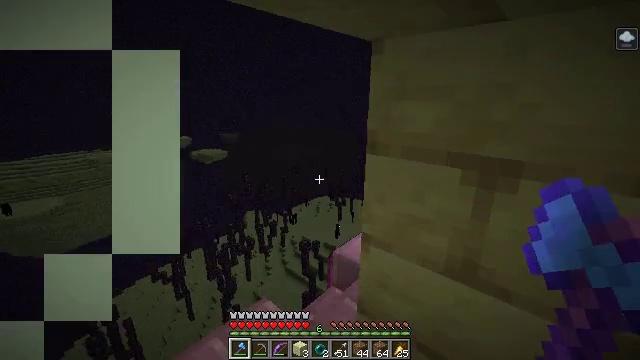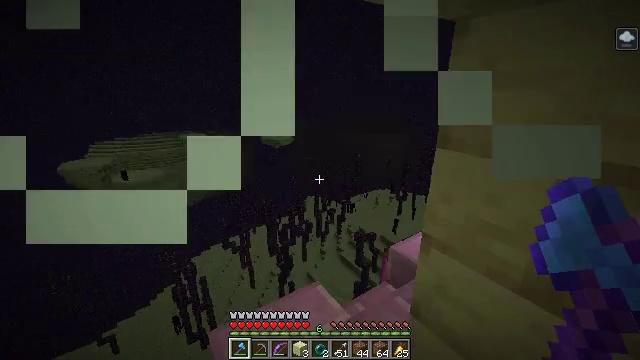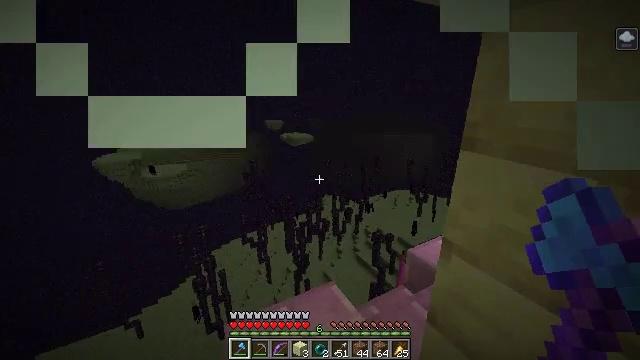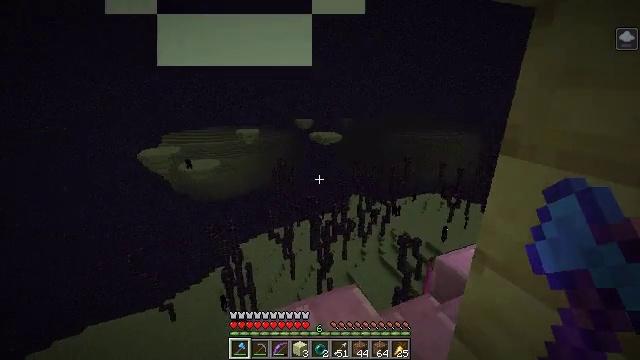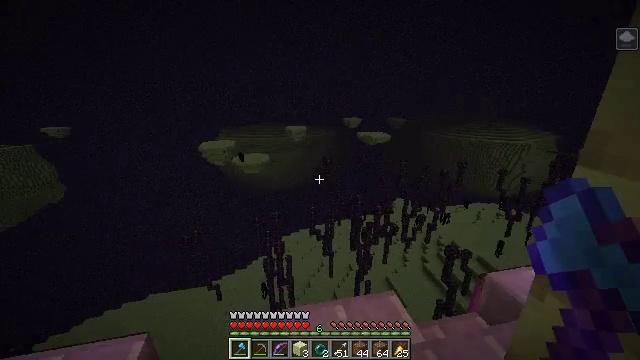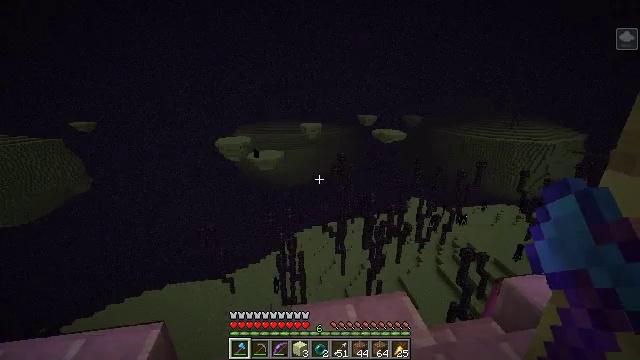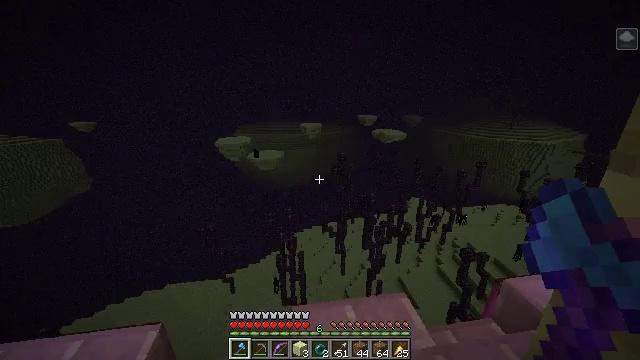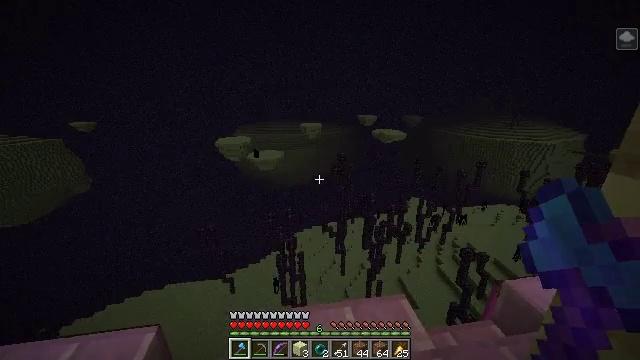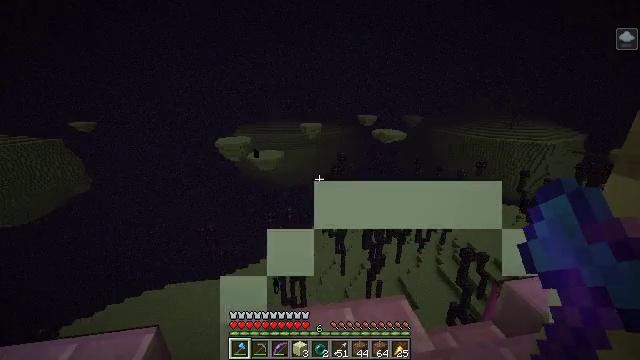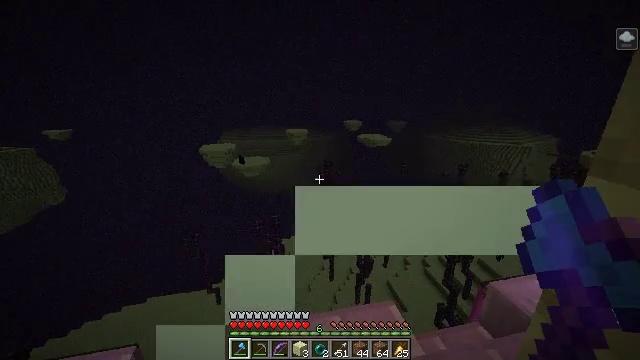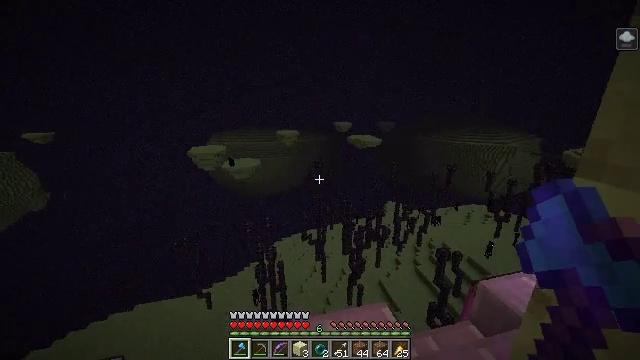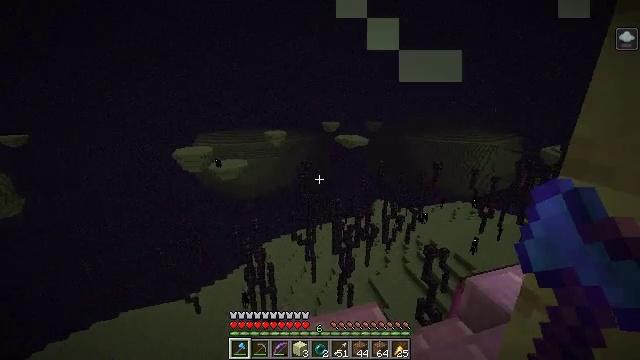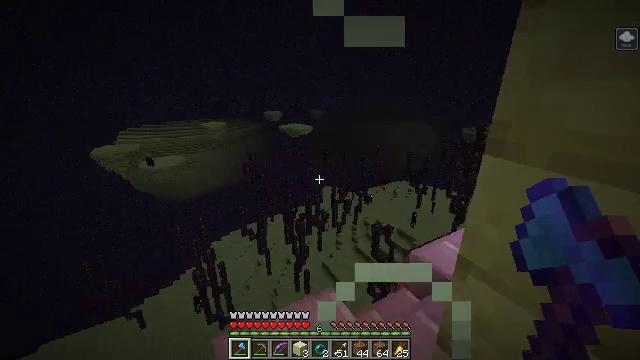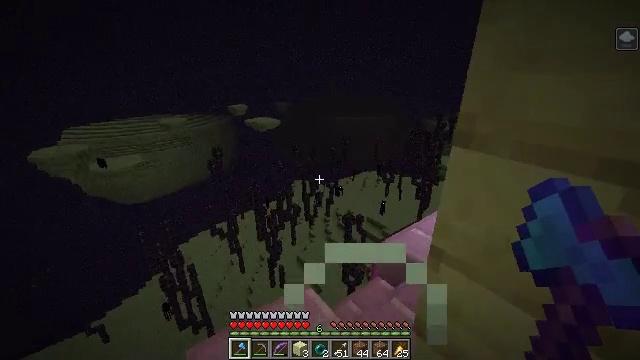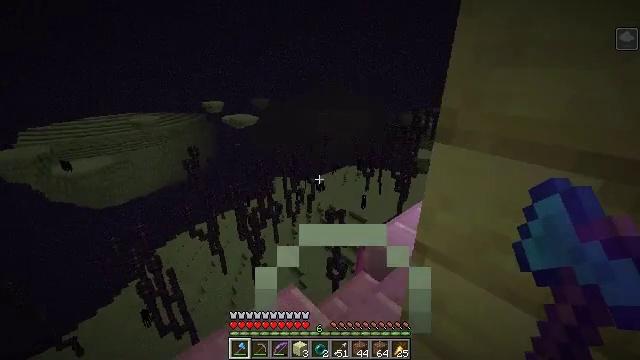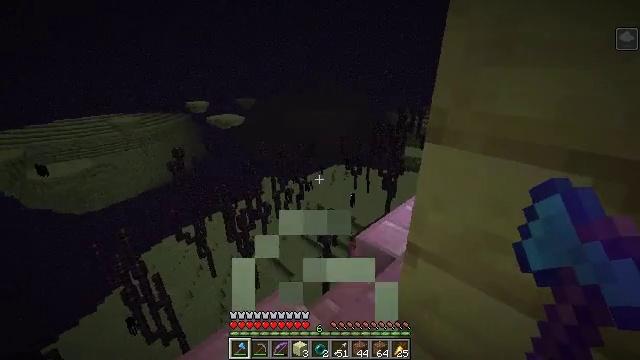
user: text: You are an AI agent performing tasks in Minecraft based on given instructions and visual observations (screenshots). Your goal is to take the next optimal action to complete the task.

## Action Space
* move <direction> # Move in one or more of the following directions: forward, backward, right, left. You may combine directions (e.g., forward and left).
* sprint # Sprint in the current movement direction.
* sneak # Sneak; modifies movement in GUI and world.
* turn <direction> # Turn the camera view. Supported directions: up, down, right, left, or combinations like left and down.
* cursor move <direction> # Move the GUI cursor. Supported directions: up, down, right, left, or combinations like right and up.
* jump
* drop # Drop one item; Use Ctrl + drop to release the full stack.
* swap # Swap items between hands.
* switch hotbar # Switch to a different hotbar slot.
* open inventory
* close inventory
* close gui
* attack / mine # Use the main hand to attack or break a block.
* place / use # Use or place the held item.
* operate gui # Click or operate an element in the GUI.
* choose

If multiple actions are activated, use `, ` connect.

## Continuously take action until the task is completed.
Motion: motion action
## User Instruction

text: Gather an end rod from the structure.
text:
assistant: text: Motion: sneak, turn left and down
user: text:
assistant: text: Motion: sneak, turn left
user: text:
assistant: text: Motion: sneak, turn left
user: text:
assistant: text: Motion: sneak, turn left
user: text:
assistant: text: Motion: sneak, turn left
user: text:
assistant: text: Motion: sneak
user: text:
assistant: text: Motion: move forward, sneak
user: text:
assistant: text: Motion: move forward, sneak
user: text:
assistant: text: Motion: move forward, sneak, turn right and up
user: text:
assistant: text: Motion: move forward, sneak, turn right
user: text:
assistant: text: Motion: move forward, sneak, turn right
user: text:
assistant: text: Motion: move forward, sneak, turn right and down
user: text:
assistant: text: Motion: move forward, sneak, turn right and down
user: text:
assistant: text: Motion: move forward, sneak, turn right
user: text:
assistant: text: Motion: move forward, sneak, turn right
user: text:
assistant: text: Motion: move forward, sneak
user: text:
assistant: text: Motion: move forward, sneak, turn right
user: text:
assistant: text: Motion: move forward, sneak, turn right
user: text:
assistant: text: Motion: move forward, sneak
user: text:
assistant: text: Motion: move forward, sneak
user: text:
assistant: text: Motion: move forward and move left, sneak
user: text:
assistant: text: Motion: move forward and move left, sneak
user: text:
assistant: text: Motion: move forward and move left, sneak, turn right
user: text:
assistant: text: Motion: move forward and move left, sneak, turn right
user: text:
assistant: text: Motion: move forward and move left, sneak, turn right
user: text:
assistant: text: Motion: move forward and move left, sneak, turn right
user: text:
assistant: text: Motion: move forward and move left, sneak, turn right
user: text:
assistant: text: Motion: move forward, sneak, turn right and up
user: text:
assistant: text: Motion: move forward, sneak, turn right and up
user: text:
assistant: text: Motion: move forward, sneak